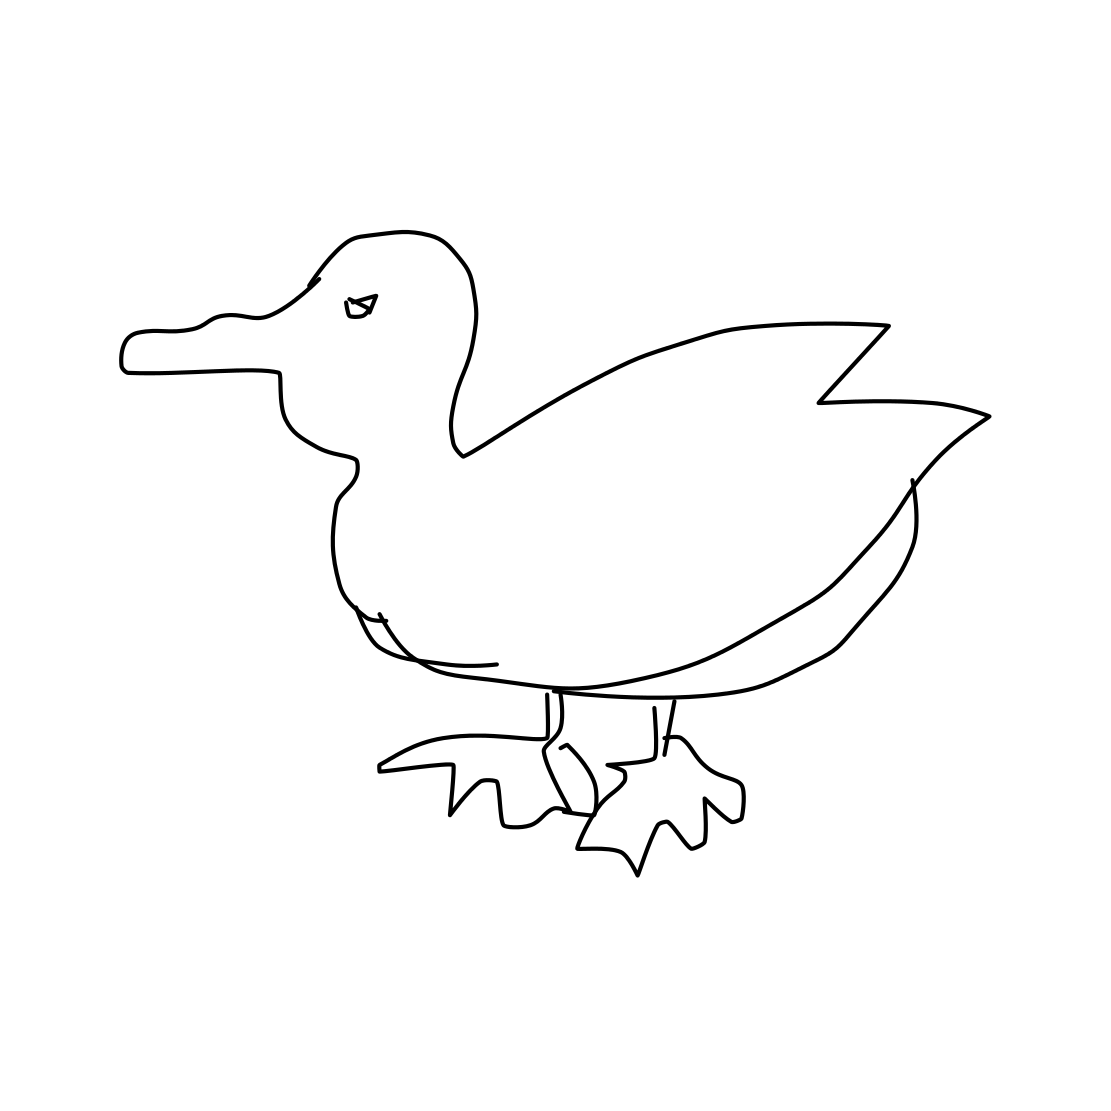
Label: duck